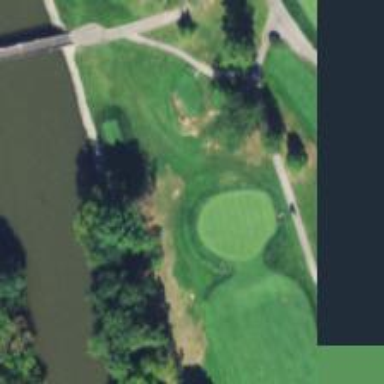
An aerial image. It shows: View of golf hole.